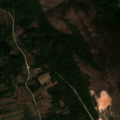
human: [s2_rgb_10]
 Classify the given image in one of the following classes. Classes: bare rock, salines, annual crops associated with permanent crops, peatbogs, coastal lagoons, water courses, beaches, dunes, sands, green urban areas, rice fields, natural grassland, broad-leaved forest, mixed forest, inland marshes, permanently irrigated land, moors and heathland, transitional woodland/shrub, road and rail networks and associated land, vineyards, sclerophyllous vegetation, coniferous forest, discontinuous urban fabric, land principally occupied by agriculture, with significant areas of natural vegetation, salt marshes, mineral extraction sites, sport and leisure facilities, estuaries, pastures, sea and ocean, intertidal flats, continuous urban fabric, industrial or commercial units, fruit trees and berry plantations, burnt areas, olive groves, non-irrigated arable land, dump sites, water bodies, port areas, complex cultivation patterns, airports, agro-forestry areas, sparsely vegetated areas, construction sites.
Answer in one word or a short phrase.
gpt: discontinuous urban fabric, complex cultivation patterns, land principally occupied by agriculture, with significant areas of natural vegetation, broad-leaved forest, transitional woodland/shrub